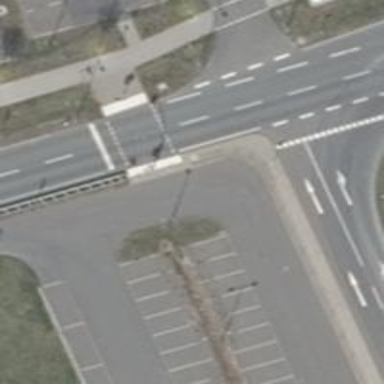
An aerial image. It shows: Road crossing with traffic signals.